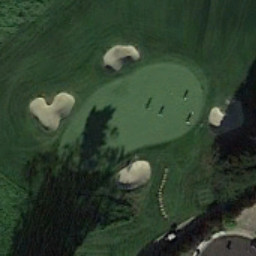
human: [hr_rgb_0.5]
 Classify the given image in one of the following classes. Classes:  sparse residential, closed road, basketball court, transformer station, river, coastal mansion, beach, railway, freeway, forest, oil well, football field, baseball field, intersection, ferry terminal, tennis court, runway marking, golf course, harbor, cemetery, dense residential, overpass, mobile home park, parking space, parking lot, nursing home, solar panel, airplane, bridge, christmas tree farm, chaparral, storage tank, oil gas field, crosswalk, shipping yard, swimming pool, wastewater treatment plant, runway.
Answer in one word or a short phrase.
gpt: golf course